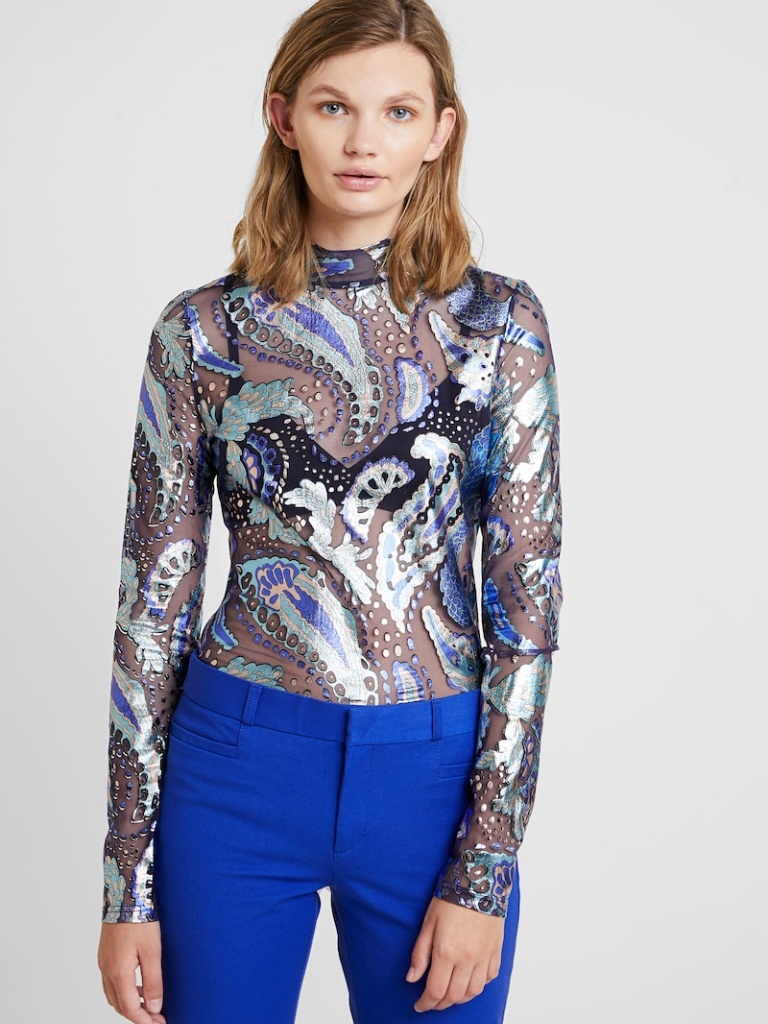
mesh tight a long-sleeved with the sleeves down waist length Fully Tucked in turtleneck blouse